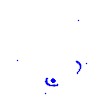
Particle: kaon